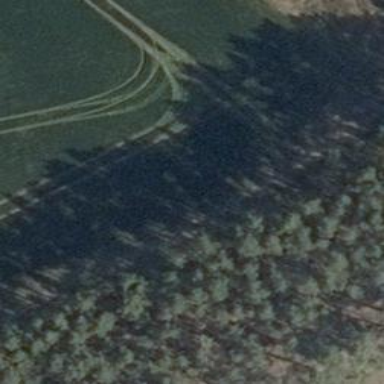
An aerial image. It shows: Grass track with grade4 quality surface.